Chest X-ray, PA view. Patient: 70 years old, sex M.
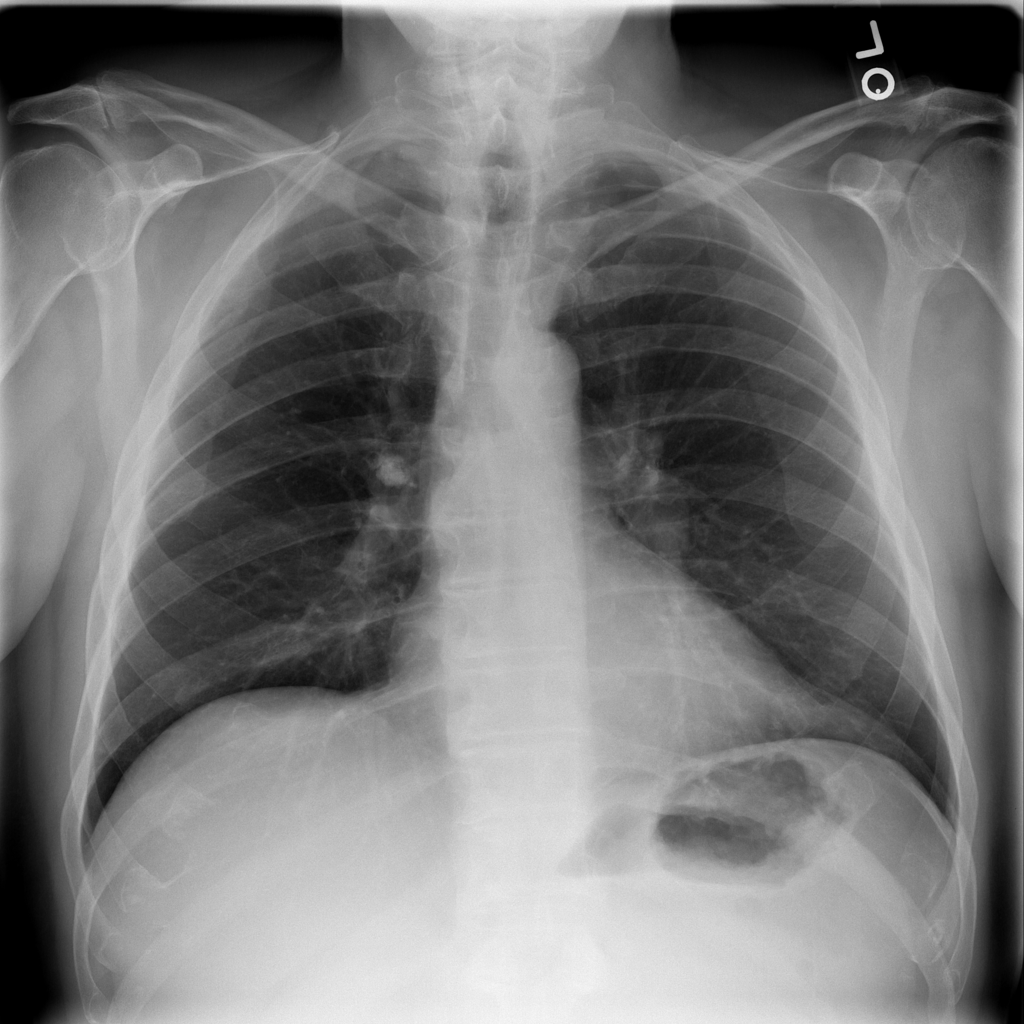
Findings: No Finding